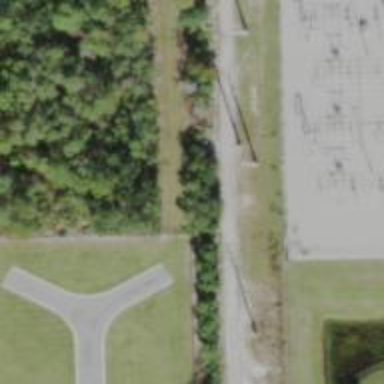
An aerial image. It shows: Power pole.